八年级 · 解析几何
如图, $\mathrm{AB}=\mathrm{CD}, \mathrm{DE} \perp \mathrm{AC}, \mathrm{BF} \perp \mathrm{AC}, \mathrm{E}, \mathrm{F}$ 是垂足, $\mathrm{AE}=\mathrm{CF}$, 求证: $\mathrm{AB} / / \mathrm{CD}$.

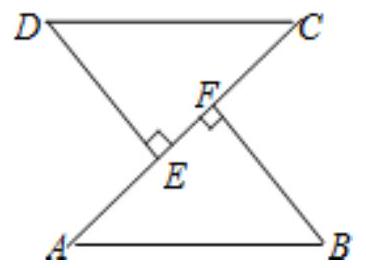
答案: 证明: $\because A E=C F$,
$\therefore A E+E F=C F+E F$, 即 $A F=E C$.

又 $\because B F \perp A C, D E \perp A C$,

$\therefore \angle A F B=\angle C E D=90^{\circ}$.

在 Rt $\triangle A B F$ 与 Rt $\triangle C D E$ 中,

$\because\left\{\begin{array}{l}A F=C E \\ A B=C D\end{array}\right.$,

$\therefore \mathrm{Rt} \triangle A B F \xlongequal{ } \mathrm{Rt} \triangle C D E(\mathrm{HL})$,

$\therefore \angle C=\angle A$,

$\therefore A B / / C D$